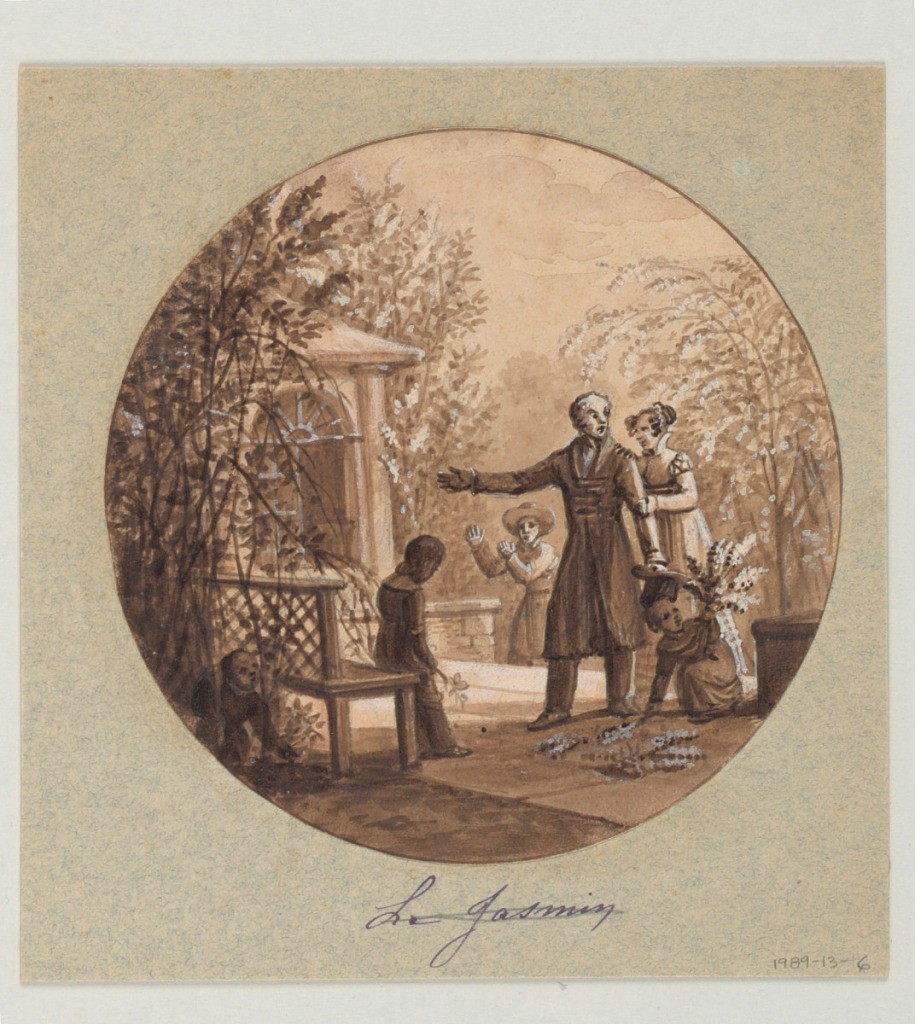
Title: Design for a Painted Porcelain Plate, Le Jasmin (Jasmine) from the Service de la Culture des Fleurs (Cultivation of Flowers Service)
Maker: Jean Charles Develly, French, 1783 - 1849
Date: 1821–24
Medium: Pen and brown, black ink, brush and brown, black wash, white gouache, red crayon, graphite on tan paper mounted on blue-gray paper
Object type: Drawing
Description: Design for a painted porcelain plate, rondel. A family scene on a terrace surrounded by flowering jasmine bushes. Figures of parents observe the garden while a young girl, right foreground, gathers jasmine sprays from the ground.  A boy, holding a jasmine blossom in his right hand, leans against a garden bench, left foreground.  A gardener, rear center, climbs the terrace stairs.  A garden structure in the Palladian style is in the left background.